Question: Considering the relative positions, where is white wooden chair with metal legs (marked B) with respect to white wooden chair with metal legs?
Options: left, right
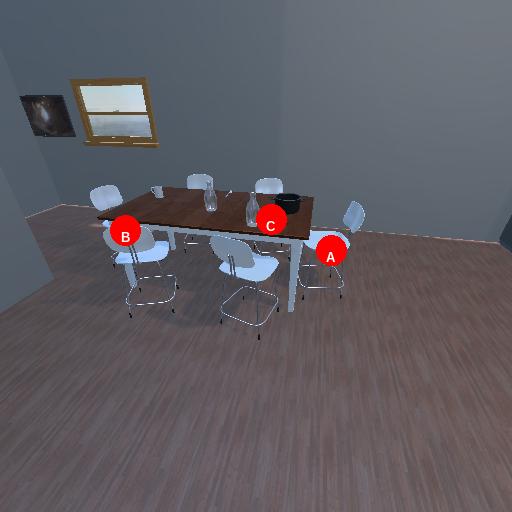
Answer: left